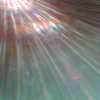
Label: sunburn